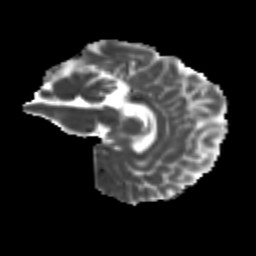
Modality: MD
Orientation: sagittal
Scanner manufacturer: siemens
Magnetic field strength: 3 T
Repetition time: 9.2 s
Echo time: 0.084 s